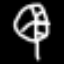
Label: leaf